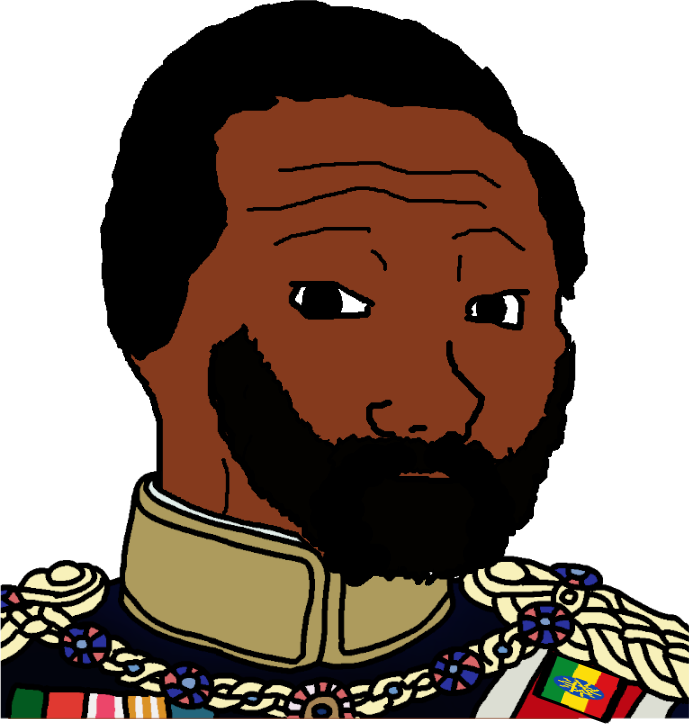
Label: 5_Blackjak